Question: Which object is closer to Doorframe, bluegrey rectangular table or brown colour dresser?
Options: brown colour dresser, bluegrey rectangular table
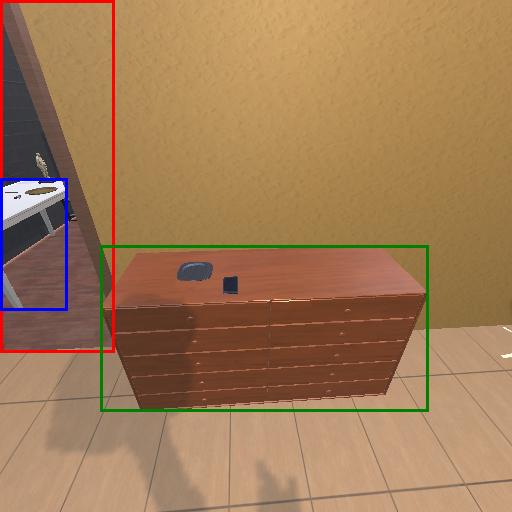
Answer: brown colour dresser